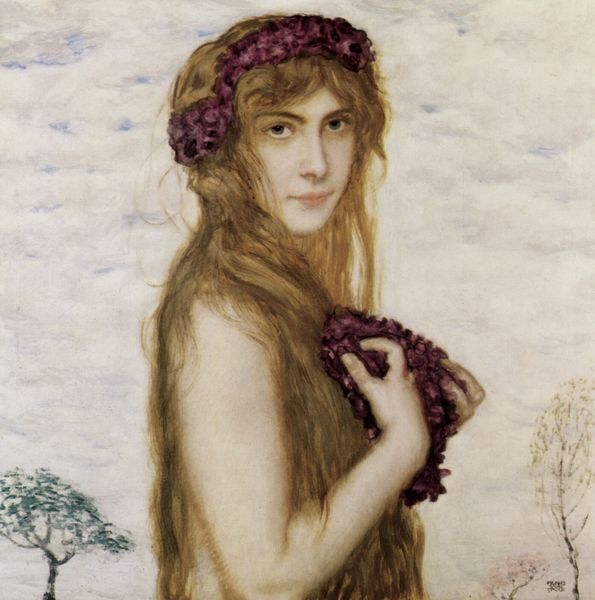
Titel: Frühling
Künstler: Franz von Stuck
Standort: Darmstadt
Institution: Hessisches Landesmuseum
Schlagwörter: akt, baum, blau, hand, haut, himmel, laub, nackt, weiß, wolken, bäume, mädchen, blumen, braun, finger, frau, haar, hell, mund, nase, zeichnung, blick, blüten, rot, wolke, blond, arm, arme, augen, band, gesicht, haarschmuck, inkarnat, hände, portrait, porträt, natur, haare, augenbrauen, brünett, en face, england, frontal, krone, lippen, locken, schön, mähne, lila, violett, ausdruck, haarband, jugendstil, stuck, nackte, sinnieren, klimt, oberarm, frühling, flieder, gestalt, betrachter, wei, nakt, jungfrau, kranz, franz, portät, wesen, blumenkranz, präraffaeliten, blütenkranz, weinrot, gustav, franz von stuck, vogeler, neuzeit, blumengebinde, freu, aubergine, langes haar, erwachen, wedeking, porträt nackt